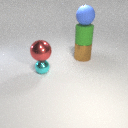
large brown metal cylinder below large blue rubber sphere